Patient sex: M
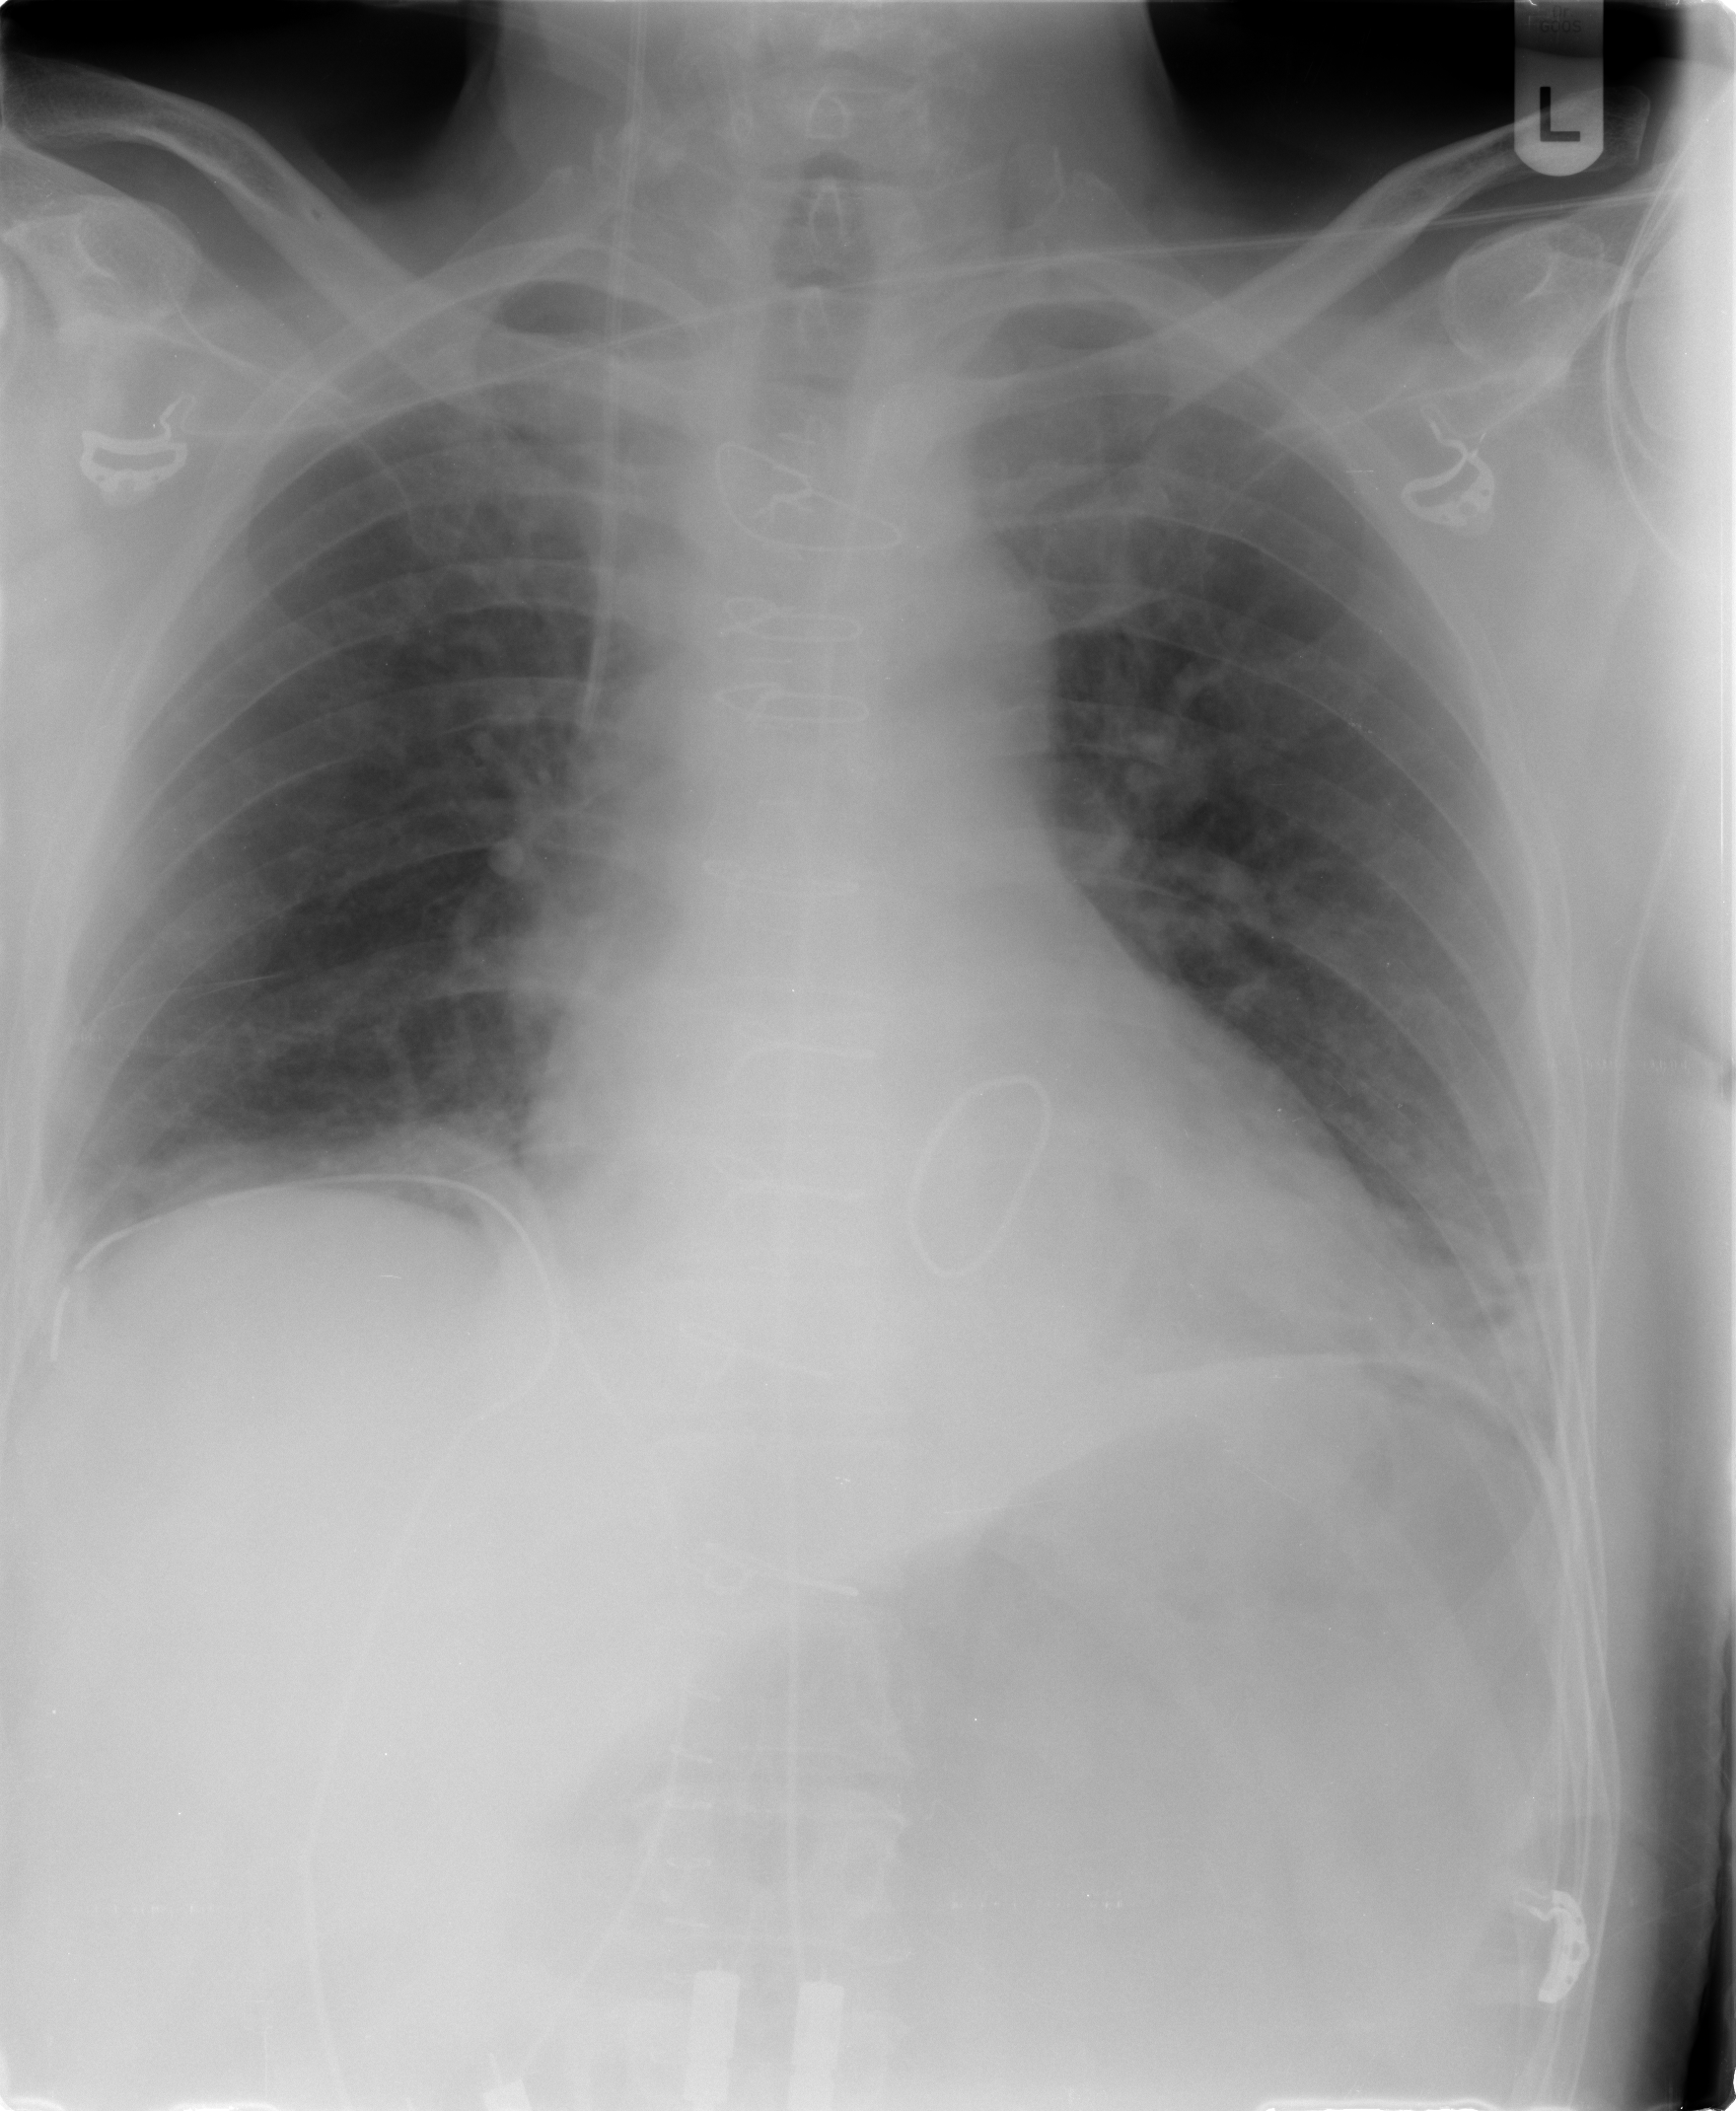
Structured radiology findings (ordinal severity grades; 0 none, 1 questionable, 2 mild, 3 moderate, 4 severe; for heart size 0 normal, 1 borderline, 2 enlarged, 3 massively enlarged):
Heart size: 0
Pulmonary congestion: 0
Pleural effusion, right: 0
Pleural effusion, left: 0
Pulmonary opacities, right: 0
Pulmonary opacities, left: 0
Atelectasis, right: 2
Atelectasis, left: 2